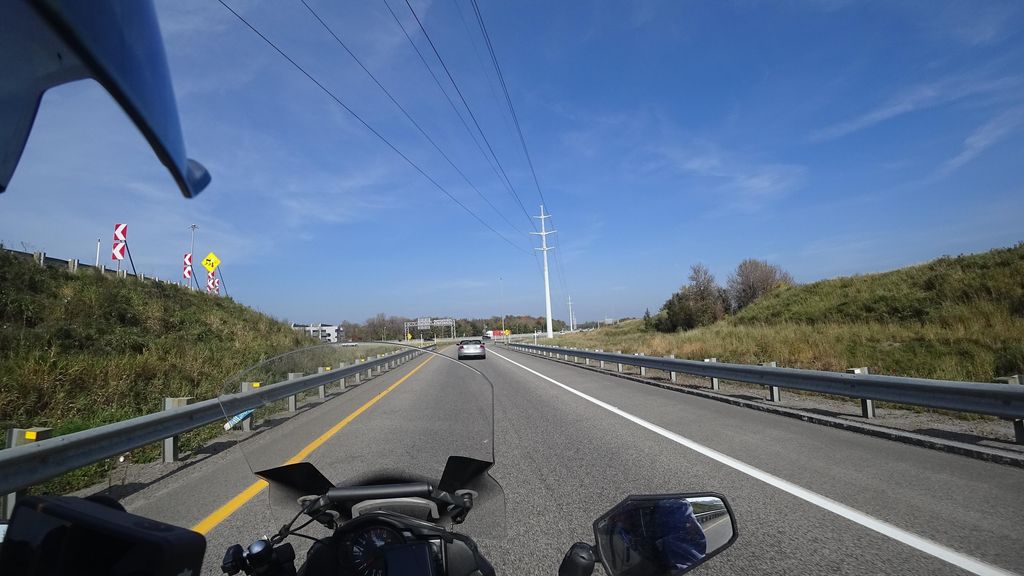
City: quebec_city